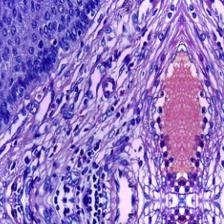
Diagnosis: Normal